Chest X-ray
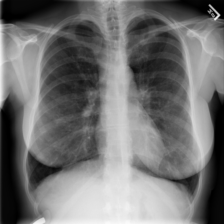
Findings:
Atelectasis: negative
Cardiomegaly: negative
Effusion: negative
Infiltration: negative
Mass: negative
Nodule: negative
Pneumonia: negative
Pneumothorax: positive
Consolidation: negative
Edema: negative
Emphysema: negative
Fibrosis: negative
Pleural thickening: negative
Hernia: negative